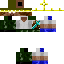
A male human skin with medium skin, wearing brown long hair dressed in a blue tshirt and blue pants, featuring a closed mouth.